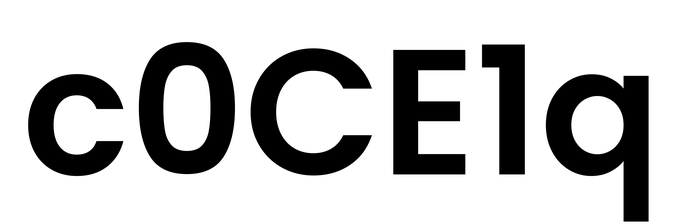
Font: Poppins-SemiBold